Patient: sex M, age 77
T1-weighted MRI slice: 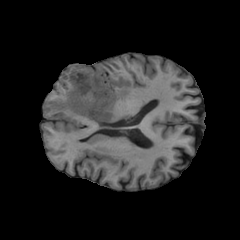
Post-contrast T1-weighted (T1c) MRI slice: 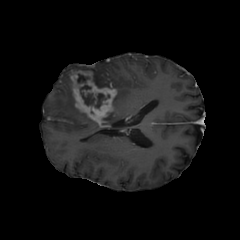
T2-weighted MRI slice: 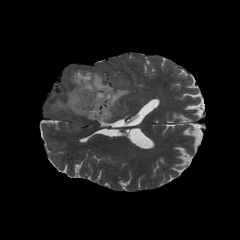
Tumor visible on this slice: yes
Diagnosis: Glioblastoma, IDH-wildtype
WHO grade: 4